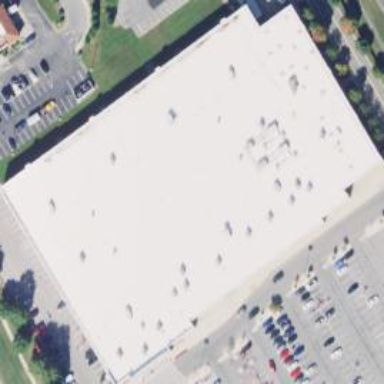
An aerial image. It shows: Department store building.